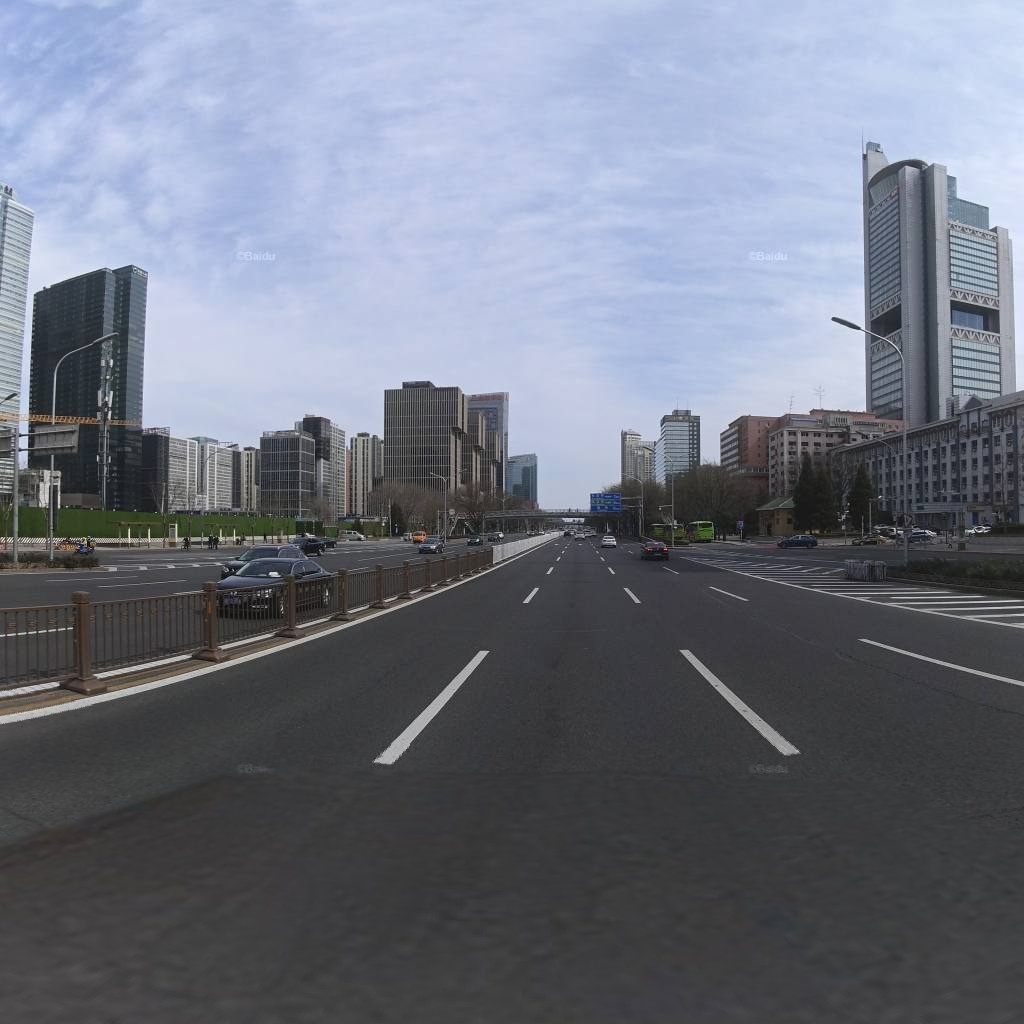
Region: Chaoyang
Road damage annotations: longitudinal crack